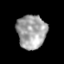
Tissue: lung
Cell type: Others
Senescence score: 0.2213
Nuclear area (px): 973
Mean DAPI intensity: 162.874